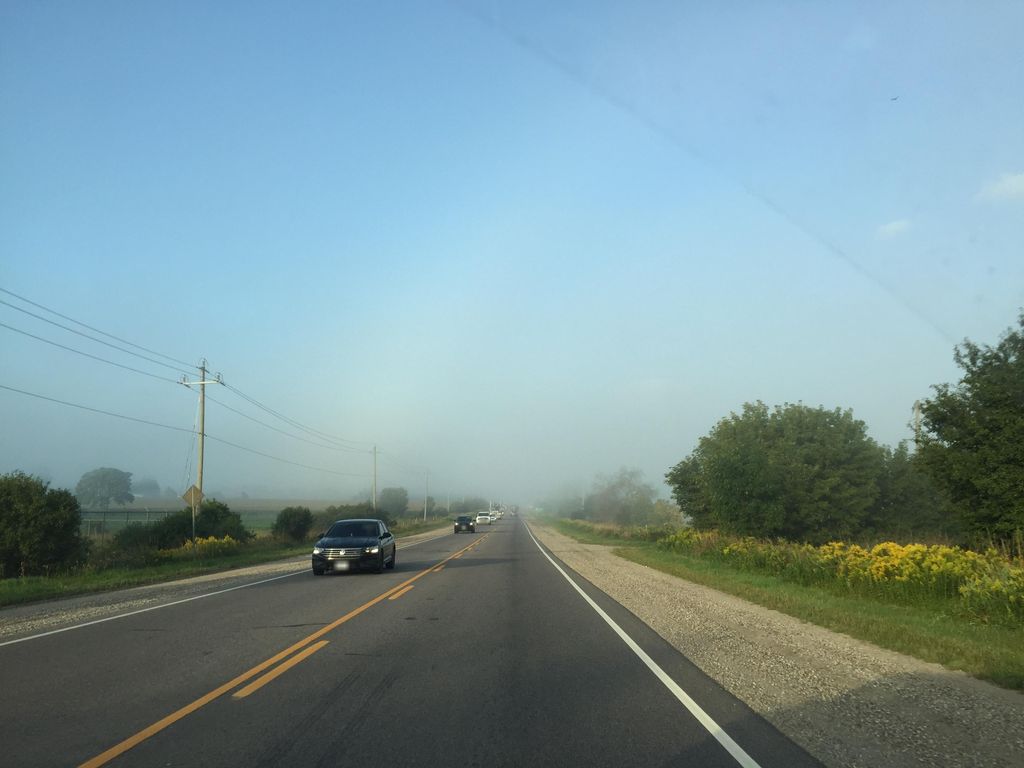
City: kitchener-waterloo